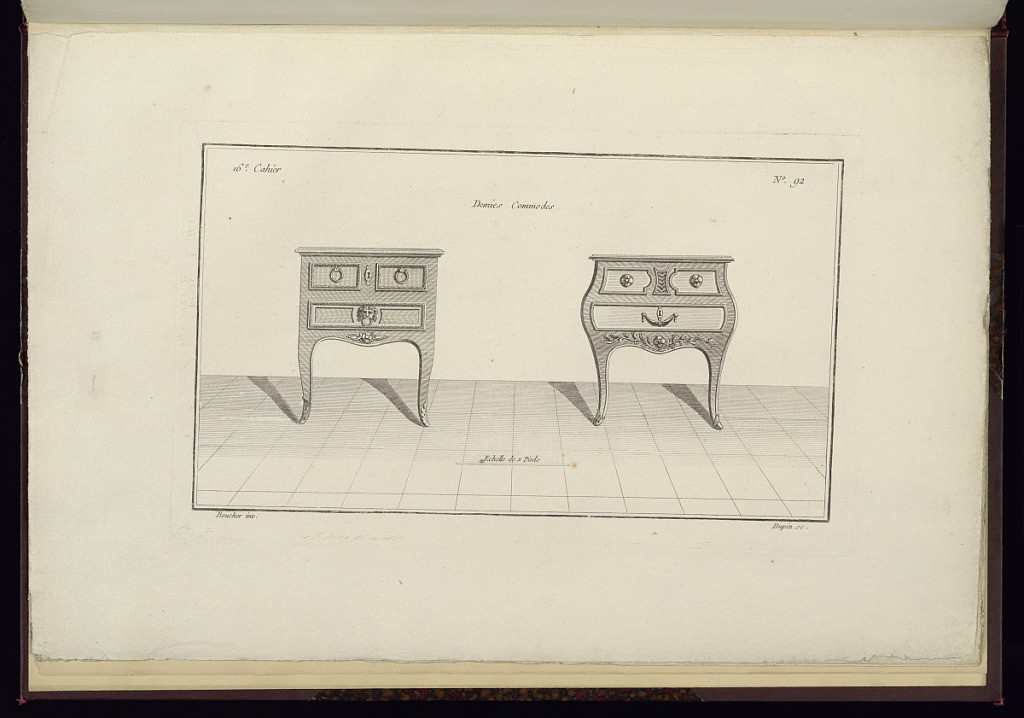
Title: Demies Commodes
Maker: Juste-François Boucher, French, 1736 – 1782
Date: ca. 1775
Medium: Engraving on off white laid paper
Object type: Print
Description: Designs for two small dressers, each with two small top drawers and one longer lower drawer. The dressers are decorated with ornament motifs including lamb tongue, lion head with ring pull, rosettes, garland, and crossed branches. The plate is signed.